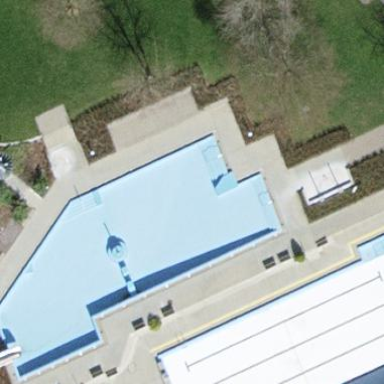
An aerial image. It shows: Swimming pool area designated for leisure and sport.